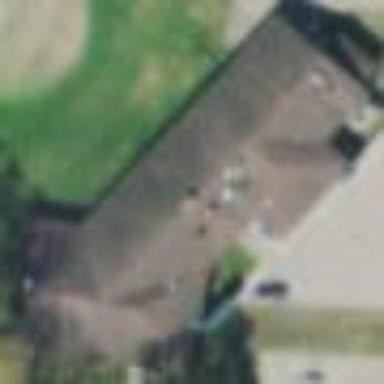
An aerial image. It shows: Clubhouse building at golf course.